Interaction volume radius: 5 \u00c5
Interaction volume height: 20 \u00c5
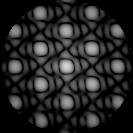
Disorder parameter: 0.01503